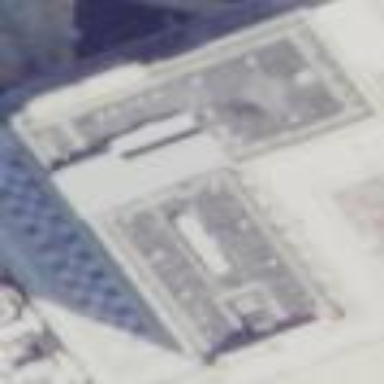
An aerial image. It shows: Hotel building.